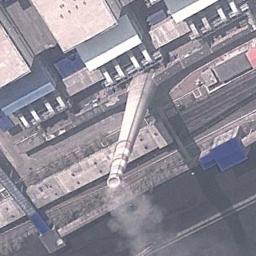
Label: thermal_power_station